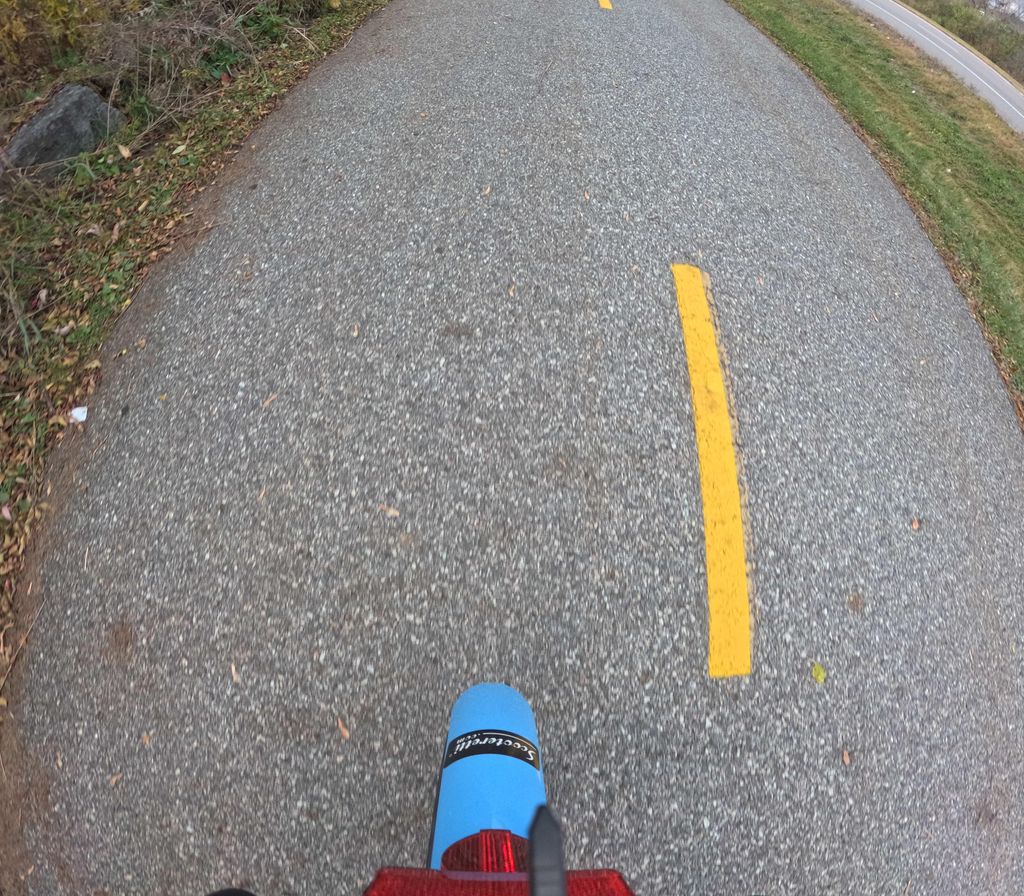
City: ottawa-gatineau